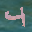
Label: 4